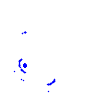
Particle: pion